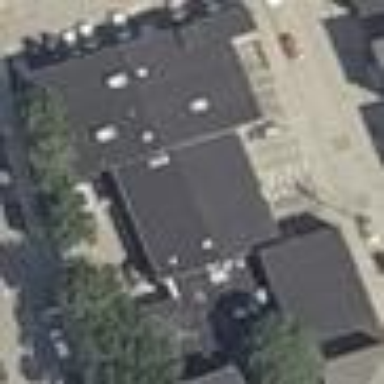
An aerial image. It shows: Building.